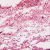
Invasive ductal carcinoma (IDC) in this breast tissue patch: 0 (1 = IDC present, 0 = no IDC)